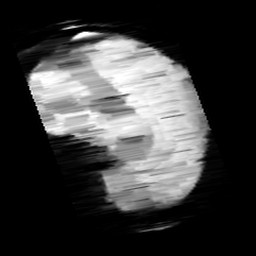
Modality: minIP
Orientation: sagittal
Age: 10
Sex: female
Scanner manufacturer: siemens
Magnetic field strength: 3 T
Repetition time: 0.027 s
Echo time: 0.02 s